Question: Yesterday I upgraded R to version 3.0.0 and ggplot2 to version 0.9.3.1 (and made a few minor changes to my script). Now I am getting errors when attempting to save plots - unfortunately the error is not reproduced with a smaller dataframe, so I have included code to generate one of the same size.
'''
library("ggplot2")
# Create data frame
# Time interval ID (x)
bin.ts.avg <- as.data.frame(rep(1:18, 31))
names(bin.ts.avg) <- "x"
# Time (sequence of 10 minuter intervals between 7am and 10am)
tt.month.bins <- seq(from=as.POSIXct("2012-01-01 GMT"), to=as.POSIXct("2012-01-01 GMT") + 60*60*24*31, by="10 mins")
tt.month.bins <- tt.month.bins[-length(tt.month.bins)]
temp <- as.numeric(format(tt.month.bins, "%H"))
ind <- which(temp >=7 & temp <= 9)
tt.month.bins <- tt.month.bins[ind]
bin.ts.avg$dep <- tt.month.bins
# Value (with some NA)
bin.ts.avg$tt <- runif(558, min=2.5, max=5)
bin.ts.avg$tt[trunc(runif(200, min=1, max=558))] <- NA
# Day
bin.ts.avg$depday <- rep(1:31, each=18)
for (i in 1:2){
if (1){
hist(rnorm(100))
dev.print(file="MyHist.png",device=png, bg="white", width=640, height=352)
p <- ggplot(bin.ts.avg, aes(x, tt)) + geom_point() +geom_line() + facet_grid(.~depday)
p <- p + ggtitle("10 minute averages")+ xlab("Hour") + ylab("Values")
p <- p + scale_x_continuous(breaks=c(min(bin.ts.avg$x), max(bin.ts.avg$x)), labels=c("7", "10"))
print(p)
dev.print(file="MyGGPlot.png",device=png, bg="white", width=640, height=352)
}
}
'''
On running this script, I receive the following error message:
> Error in UseMethod("depth") : no applicable method for 'depth'
applied to an object of class "NULL"
However, if I run the script line by line everything runs okay (picture below).  Now if I change the for loop and use dev.copy and ggsave instead of dev.print as below
'''
for (i in 1:2){
if (1){
hist(rnorm(100))
dev.copy(file="MyHist.png",device=png, bg="white", width=640, height=352)
dev.off()
p <- ggplot(bin.ts.avg, aes(x, tt)) + geom_point() +geom_line() + facet_grid(.~depday)
p <- p + ggtitle("10 minute averages")+ xlab("Hour") + ylab("Values")
p <- p + scale_x_continuous(breaks=c(min(bin.ts.avg$x), max(bin.ts.avg$x)), labels=c("7", "10"))
print(p)
ggsave(filename="MyGGPlot.png")
}
}
'''
On attempting to open "MyGGPlot.png" using Paint, I receive an error message stating
'''
A sharing violation occurred while accessing <filename>
'''
I run the script using RStudio version 0.97.449.
Any ideas on what I need to change in order to save current plots?
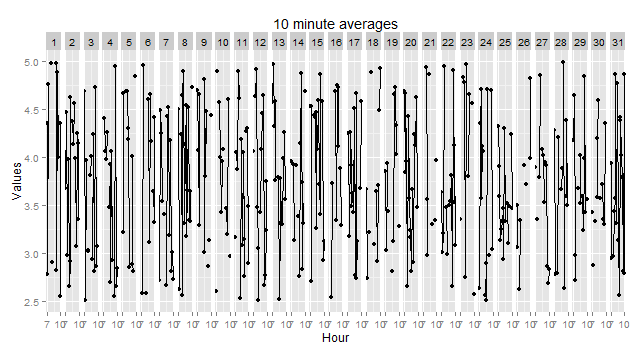
Answer: A couple of points
Use 'graphics.off()' after 'dev.copy'. This will close all graphics devices. You could also call 'dev.off()' twice (but 'graphics.off()' is a wrapper that will basically call 'dev.off()' sufficient times to close all graphics devices
'ggsave' doesn't require a 'print'ed object (this is a case where <URL>.
The default is the value of 'last_plot' which is the last 'ggplot' object created, modified or printed. So creating 'p' is sufficient for
'ggsave('filname.png')' to save that object.
'''
for (i in 1:2){
if (1){
hist(rnorm(100))
dev.copy(file="MyHist.png",device=png, bg="white", width=640, height=352)
graphics.off()
p <- ggplot(bin.ts.avg, aes(x, tt)) + geom_point() +geom_line() + facet_grid(.~depday)
p <- p + ggtitle("10 minute averages")+ xlab("Hour") + ylab("Values")
p <- p + scale_x_continuous(breaks=c(min(bin.ts.avg$x), max(bin.ts.avg$x)), labels=c("7", "10"))
# no need to print p
ggsave(filename="MyGGPlot.png")
# note specifying p is redundant but explicit.
# ggsave(filename = 'MyGGplot.png', plot = p)
}
}
'''